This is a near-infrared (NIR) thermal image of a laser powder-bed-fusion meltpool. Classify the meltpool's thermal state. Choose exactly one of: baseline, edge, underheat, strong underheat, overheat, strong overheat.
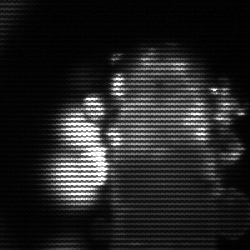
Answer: strong underheat